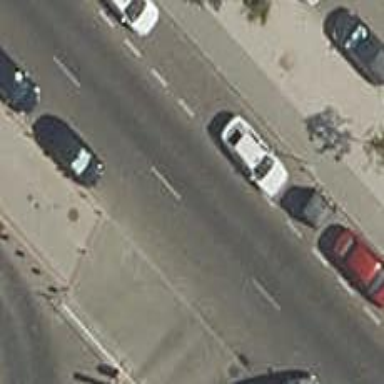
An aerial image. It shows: Taxi stand.